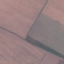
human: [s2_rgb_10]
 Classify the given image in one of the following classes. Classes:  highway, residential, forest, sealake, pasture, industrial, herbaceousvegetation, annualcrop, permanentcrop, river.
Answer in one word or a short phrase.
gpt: AnnualCrop